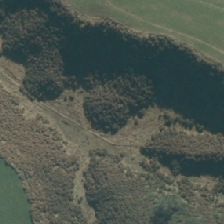
Land cover: high_producing_grassland